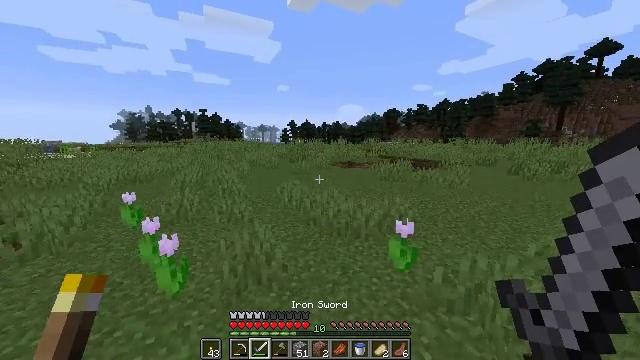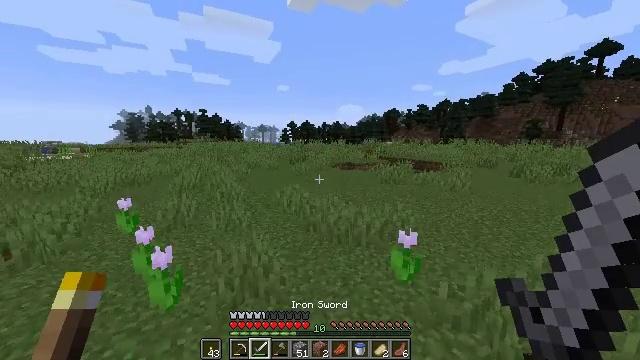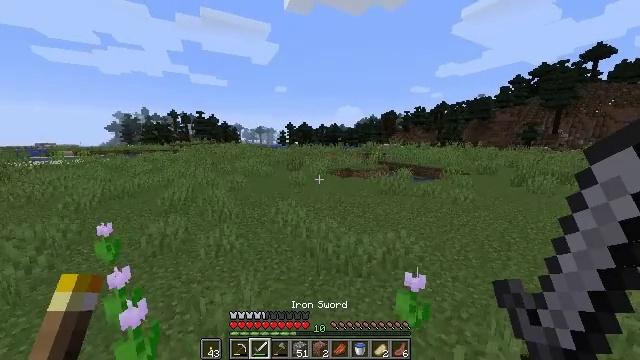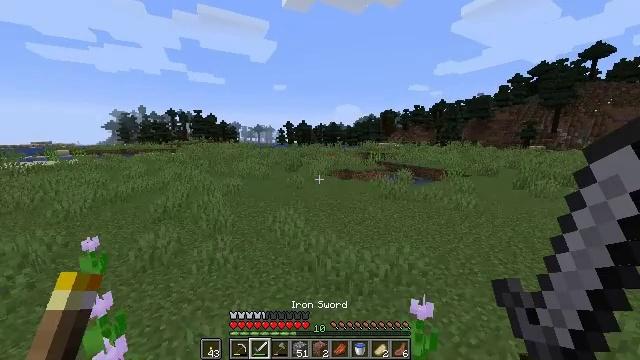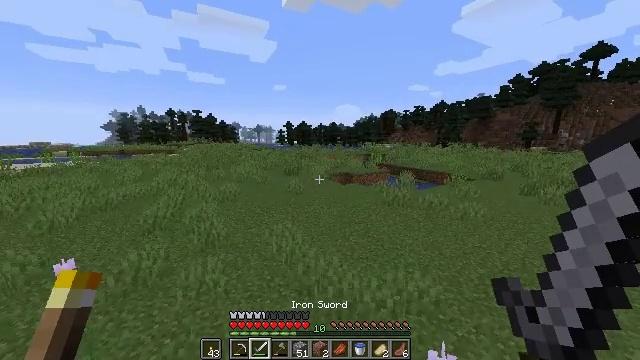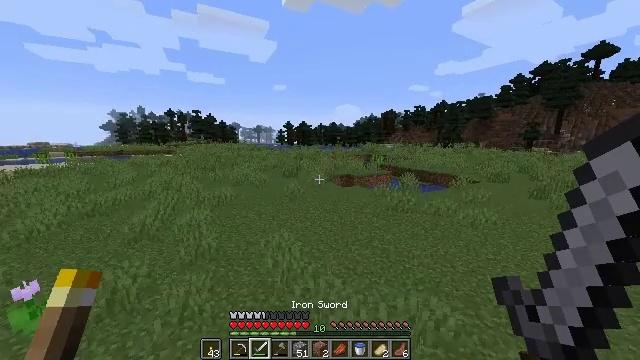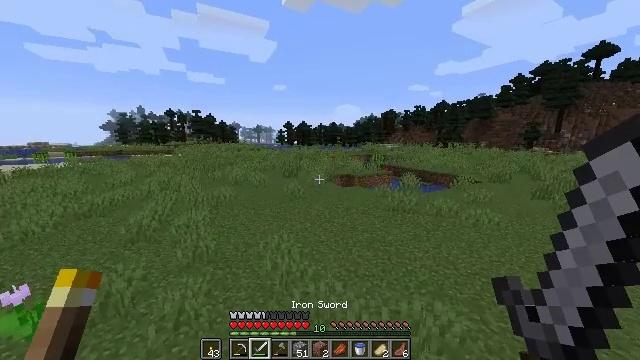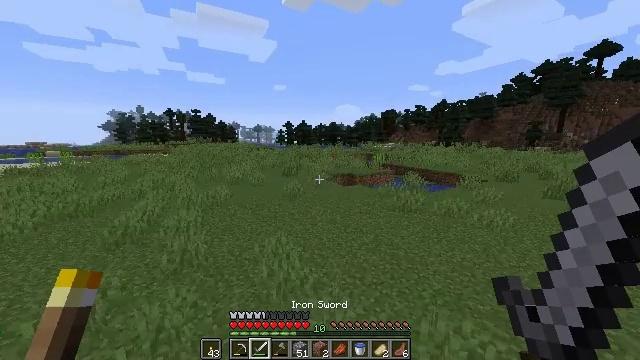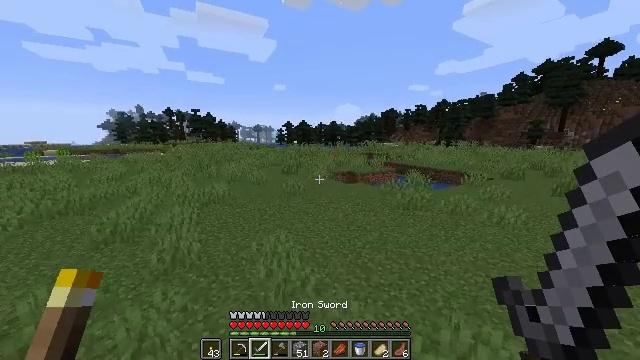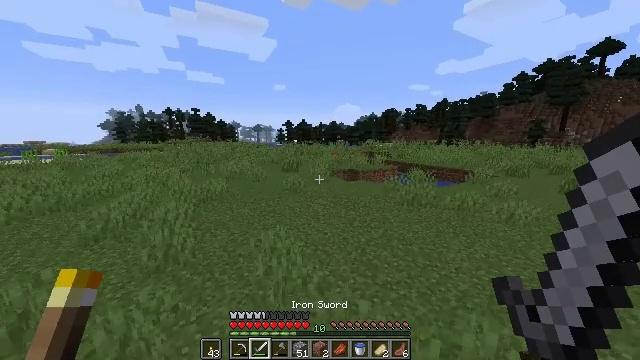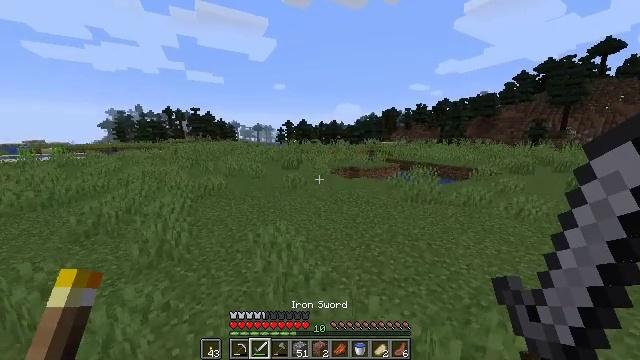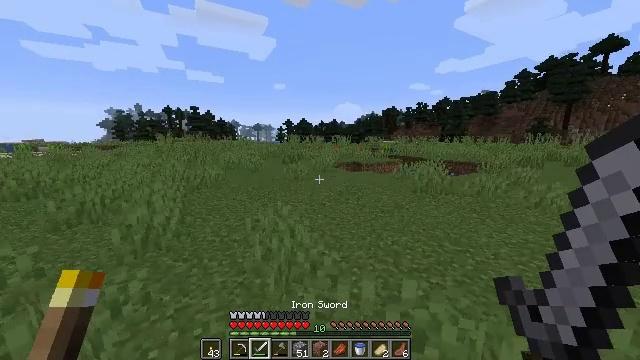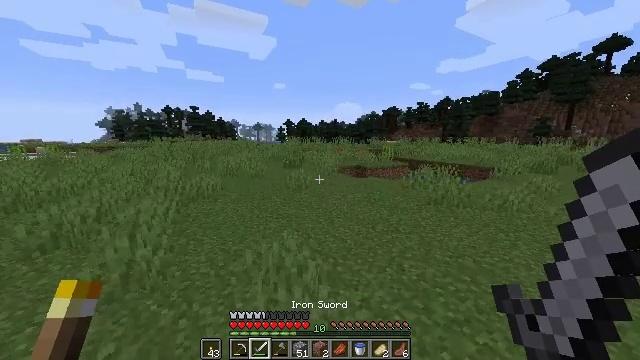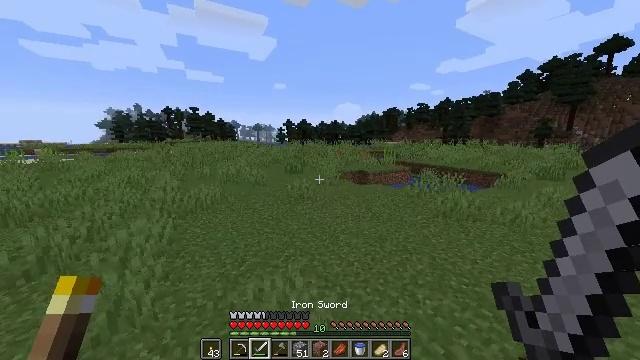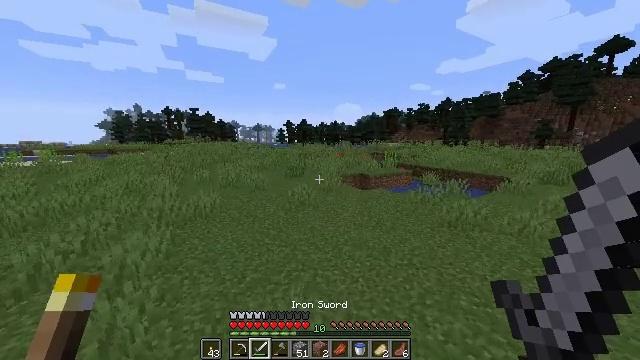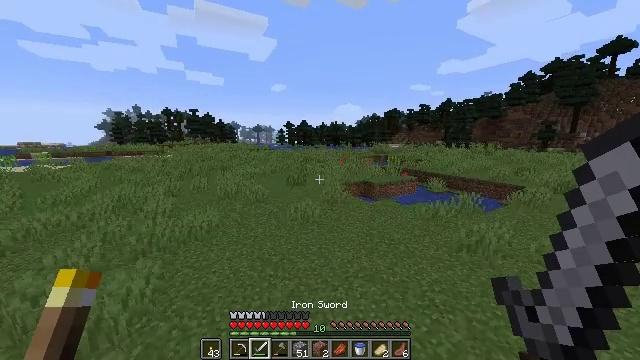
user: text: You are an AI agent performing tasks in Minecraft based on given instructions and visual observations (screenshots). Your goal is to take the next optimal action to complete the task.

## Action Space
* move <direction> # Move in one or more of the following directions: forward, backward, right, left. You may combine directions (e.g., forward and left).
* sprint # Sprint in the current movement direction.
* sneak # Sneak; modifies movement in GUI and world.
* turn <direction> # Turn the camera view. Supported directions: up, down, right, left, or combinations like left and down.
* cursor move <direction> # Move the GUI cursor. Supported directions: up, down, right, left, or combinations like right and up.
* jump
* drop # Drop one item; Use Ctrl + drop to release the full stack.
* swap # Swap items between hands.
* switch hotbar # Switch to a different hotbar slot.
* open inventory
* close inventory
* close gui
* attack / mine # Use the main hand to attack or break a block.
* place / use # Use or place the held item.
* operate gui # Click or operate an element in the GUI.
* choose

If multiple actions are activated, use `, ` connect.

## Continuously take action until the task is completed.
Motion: motion action
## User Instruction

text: Gather spruce leaves to collect foliage.
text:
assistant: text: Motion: move forward, sprint, jump
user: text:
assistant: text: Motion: move forward, sprint, jump
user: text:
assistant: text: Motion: move forward, sprint, jump
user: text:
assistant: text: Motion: move forward, sprint, jump
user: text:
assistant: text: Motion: move forward, sprint, jump
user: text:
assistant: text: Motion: move forward and move left, sprint, jump
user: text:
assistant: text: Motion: move forward and move left, sprint, jump
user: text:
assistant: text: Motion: move forward and move left, sprint, jump
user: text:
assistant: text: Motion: move forward and move left, sprint, jump
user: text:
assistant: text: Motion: move forward and move left, sprint, jump
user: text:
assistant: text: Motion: move forward and move left, sprint, jump
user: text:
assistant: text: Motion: move forward and move left, sprint, jump
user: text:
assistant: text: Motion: move forward, sprint, jump
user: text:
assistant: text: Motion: move forward, sprint, jump
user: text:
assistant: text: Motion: move forward, sprint, jump
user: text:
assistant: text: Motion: move forward, sprint, jump
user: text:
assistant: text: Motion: move forward, sprint, jump
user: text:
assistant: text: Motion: move forward, sprint, jump
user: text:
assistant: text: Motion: move forward, sprint, jump
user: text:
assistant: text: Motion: move forward, sprint, jump
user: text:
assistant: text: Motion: move forward, sprint, jump
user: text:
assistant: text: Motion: move forward, sprint, jump
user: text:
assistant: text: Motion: move forward and move left, sprint, jump
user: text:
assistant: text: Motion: move forward and move left, sprint, jump
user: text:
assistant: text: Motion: move forward and move left, sprint, jump
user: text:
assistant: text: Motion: move forward and move left, sprint, jump
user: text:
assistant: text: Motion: move forward and move left, sprint, turn right and down, jump
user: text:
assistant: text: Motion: move forward, sprint, turn right and down, jump
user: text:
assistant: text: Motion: move forward, sprint, jump
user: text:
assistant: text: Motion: move forward, sprint, jump